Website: walmart
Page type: billing-address
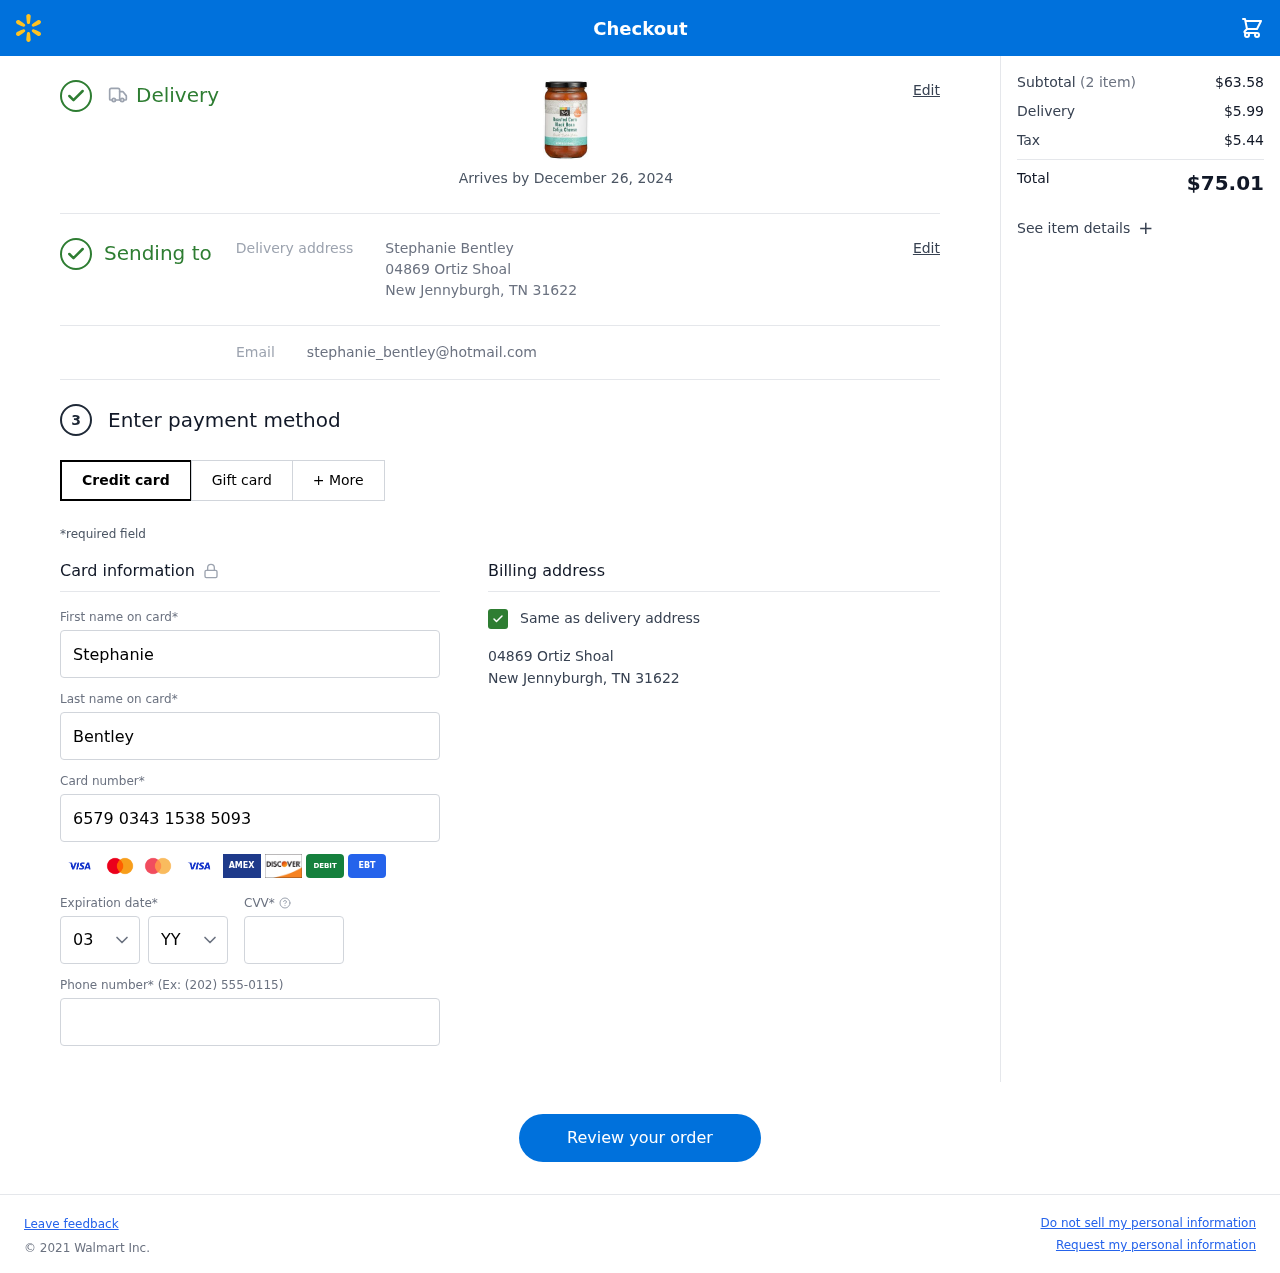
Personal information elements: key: PII_CARD_CVV
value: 283
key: PII_CARD_EXPIRY_MONTH
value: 03
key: PII_CARD_EXPIRY_YEAR
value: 28
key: PII_CARD_NUMBER
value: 6579 0343 1538 5093
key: PII_EMAIL
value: stephanie_bentley@hotmail.com
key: PII_FIRSTNAME
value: Stephanie
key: PII_FULLNAME
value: Stephanie Bentley
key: PII_LASTNAME
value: Bentley
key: PII_PHONE
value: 5459151410
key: PII_STREET
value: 04869 Ortiz Shoal
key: PII_CITY_STATE_ZIP
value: New Jennyburgh, TN 31622
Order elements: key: ORDER_DELIVERY_DATE
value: Arrives by December 26, 2024
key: ORDER_NUM_ITEMS
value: (2 item)
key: ORDER_SUBTOTAL
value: $63.58
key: ORDER_SHIPPING_COST
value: $5.99
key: ORDER_TAX
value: $5.44
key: ORDER_TOTAL
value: $75.01